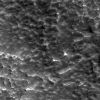
Atmospheric dust classification: not_dusty